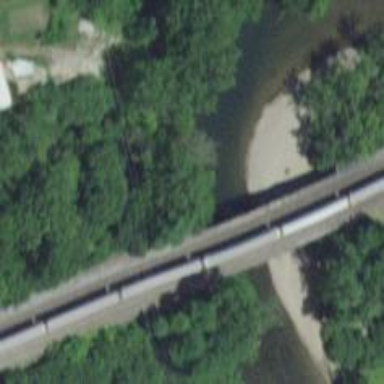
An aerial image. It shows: Railway bridge over siding rail service.